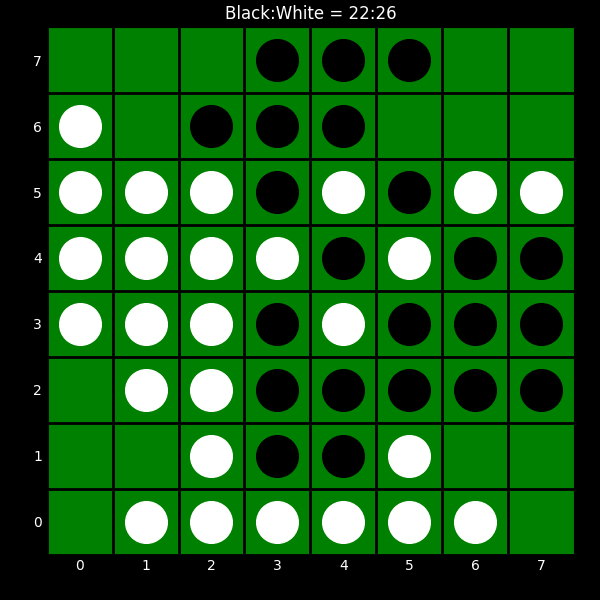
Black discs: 22
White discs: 26